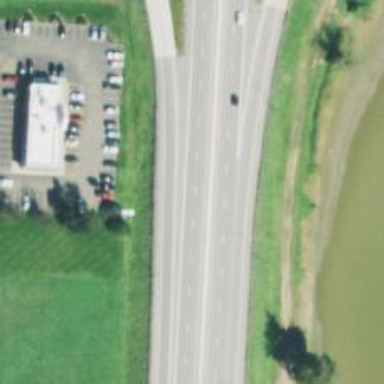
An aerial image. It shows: This image shows trunk highway that functions as expressway.